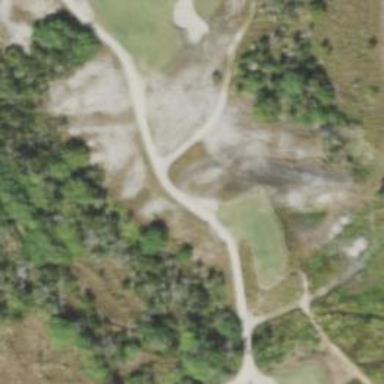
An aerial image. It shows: Pathway for golfing.